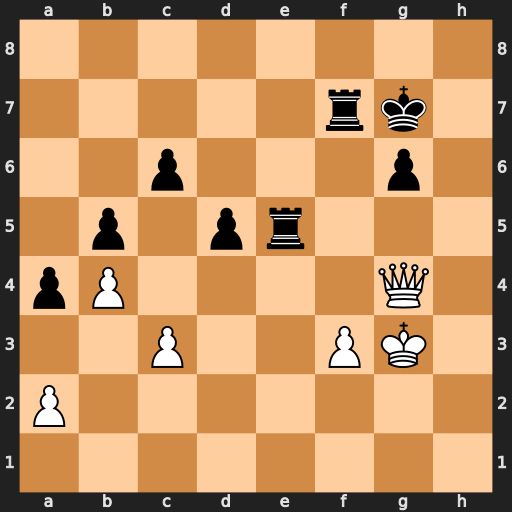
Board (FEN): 8/5rk1/2p3p1/1p1pr3/pP4Q1/2P2PK1/P7/8
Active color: w
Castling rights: -
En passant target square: -
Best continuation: Qd4 Rxf3+ Kxf3